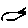
Label: bird